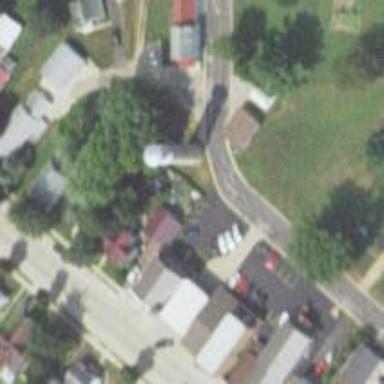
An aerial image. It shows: Water tower that is man-made.